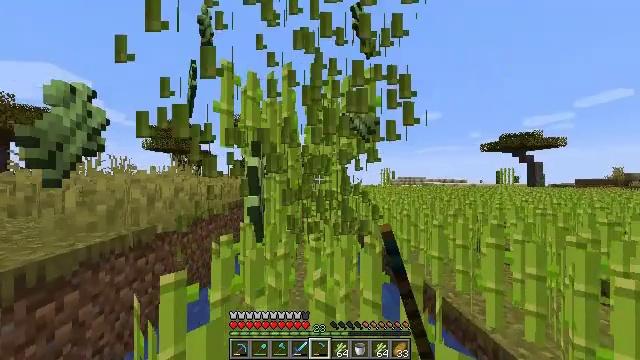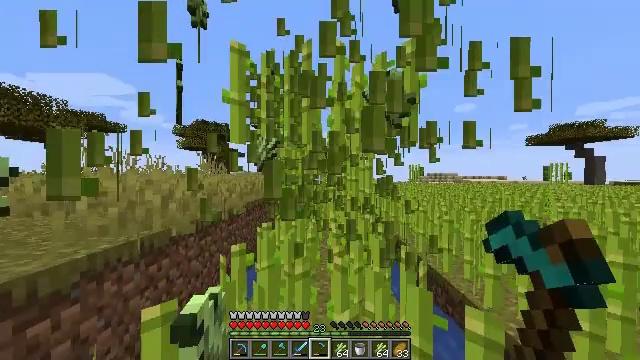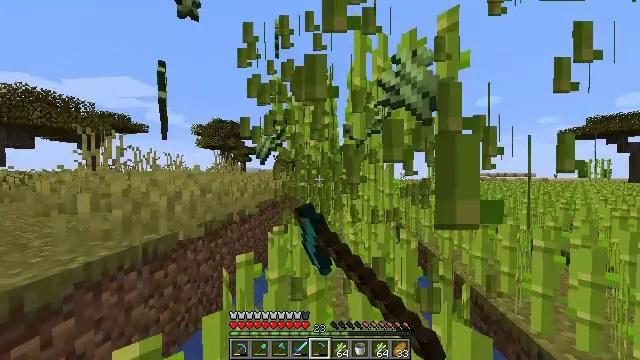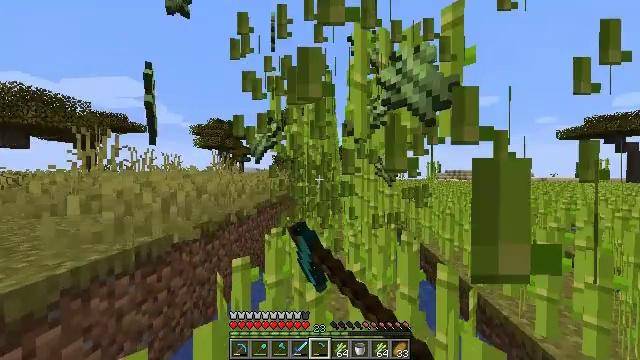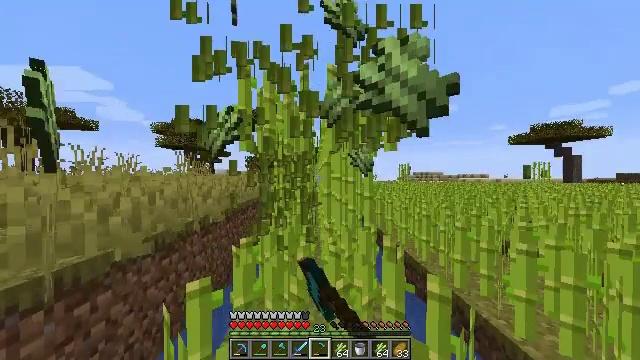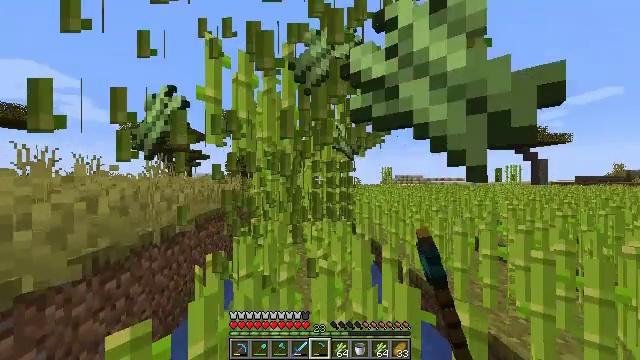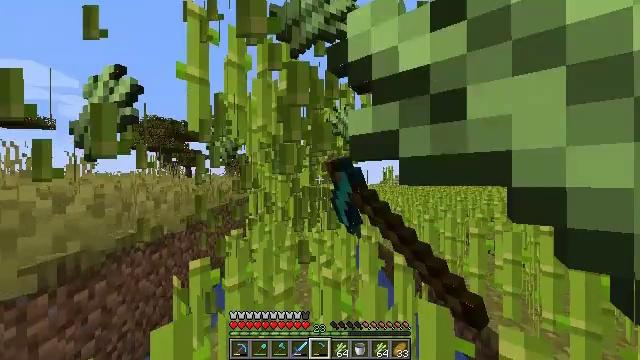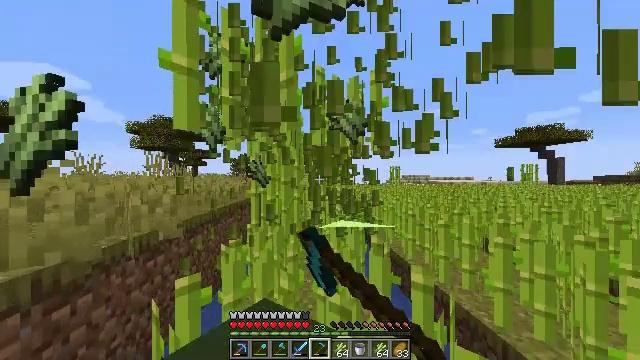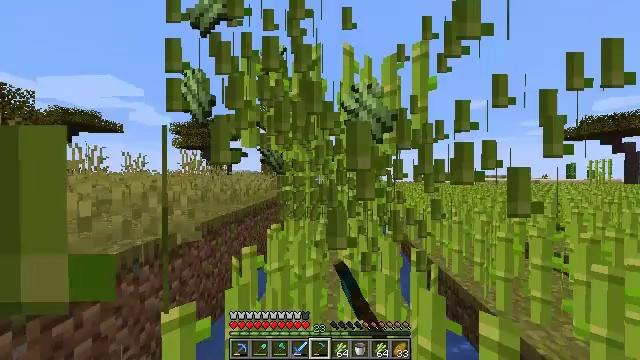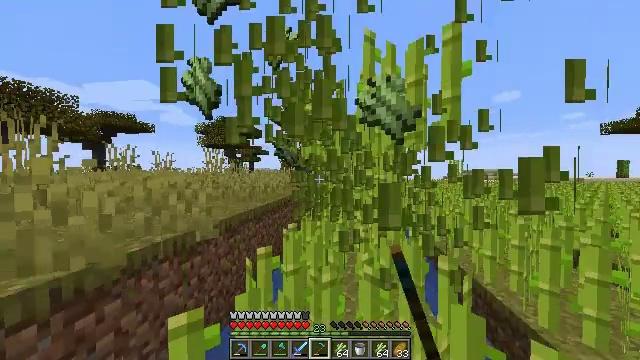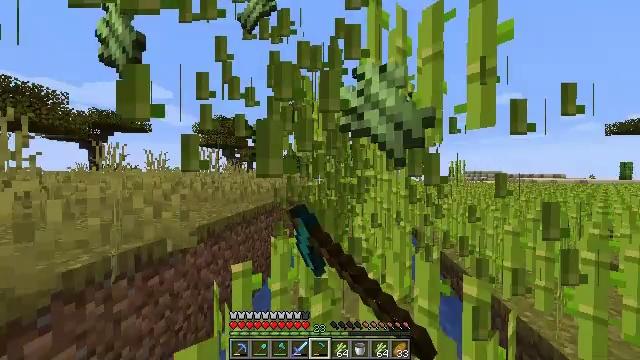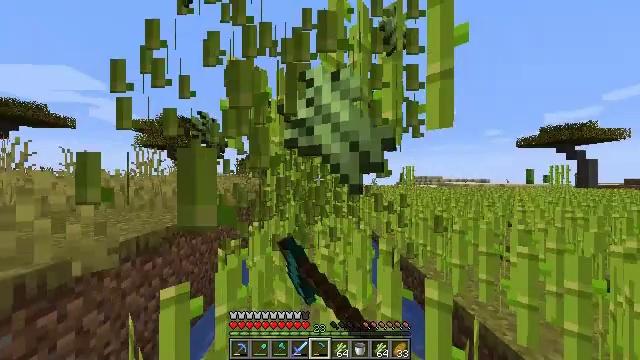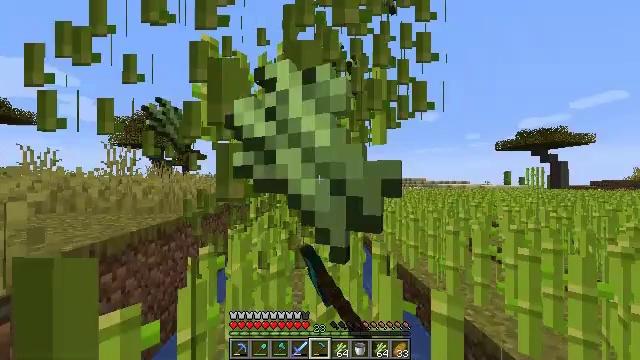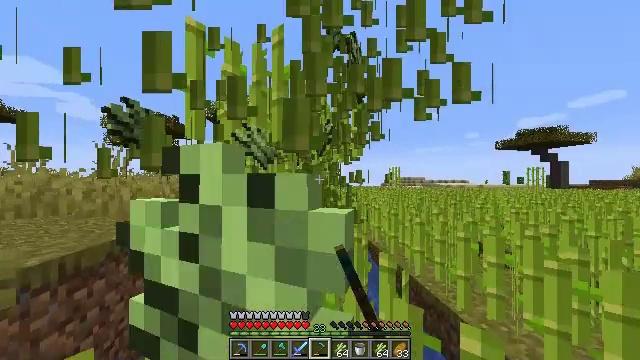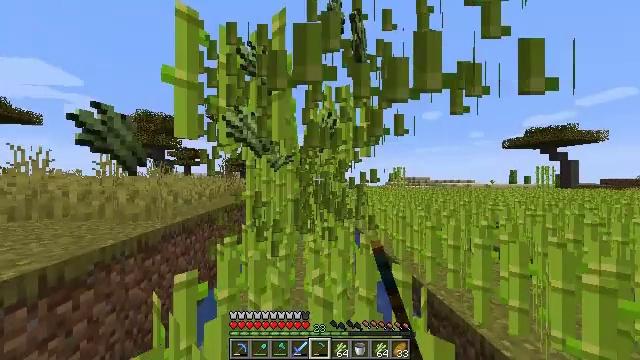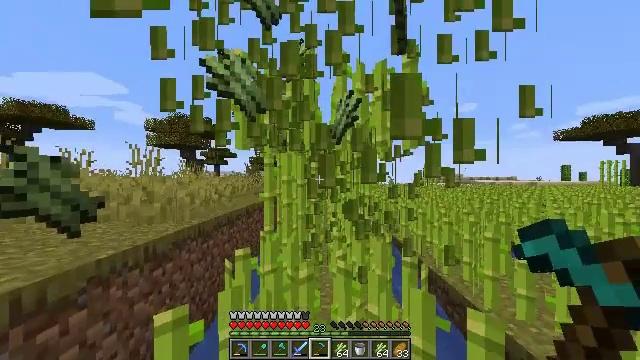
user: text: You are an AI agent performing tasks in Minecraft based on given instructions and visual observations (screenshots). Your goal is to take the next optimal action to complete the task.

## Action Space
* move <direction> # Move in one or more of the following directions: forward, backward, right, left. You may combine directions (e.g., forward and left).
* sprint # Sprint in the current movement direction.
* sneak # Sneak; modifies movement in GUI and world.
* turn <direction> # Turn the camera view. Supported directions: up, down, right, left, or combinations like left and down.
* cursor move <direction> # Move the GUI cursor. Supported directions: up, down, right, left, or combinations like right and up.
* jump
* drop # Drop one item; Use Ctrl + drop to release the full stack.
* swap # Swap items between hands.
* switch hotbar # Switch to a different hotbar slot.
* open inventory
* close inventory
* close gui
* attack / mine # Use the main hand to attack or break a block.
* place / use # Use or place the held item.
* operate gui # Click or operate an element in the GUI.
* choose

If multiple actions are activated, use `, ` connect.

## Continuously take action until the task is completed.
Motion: motion action
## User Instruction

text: Gather sugar cane for crafting.
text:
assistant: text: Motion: move forward, sprint, turn left, attack / mine
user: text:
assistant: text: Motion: move forward, sprint, turn left, attack / mine
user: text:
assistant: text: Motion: move forward, sprint, attack / mine
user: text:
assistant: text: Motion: move forward, sprint, turn right, attack / mine
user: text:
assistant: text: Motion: move forward, sprint, turn right, attack / mine
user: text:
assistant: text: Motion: move forward, sprint, attack / mine
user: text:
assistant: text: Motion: move forward, sprint, turn left, attack / mine
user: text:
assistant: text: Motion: move forward, sprint, turn left, attack / mine
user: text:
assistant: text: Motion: move forward, sprint, turn left, attack / mine
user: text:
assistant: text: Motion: move forward, sprint, attack / mine
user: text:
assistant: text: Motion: move forward, sprint, turn right and up, attack / mine
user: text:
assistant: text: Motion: move forward, sprint, turn right, attack / mine
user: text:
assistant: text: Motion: move forward, sprint, attack / mine
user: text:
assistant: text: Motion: move forward, sprint, attack / mine
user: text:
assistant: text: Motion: move forward, sprint, turn left, attack / mine
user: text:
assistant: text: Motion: move forward, sprint, turn left, attack / mine
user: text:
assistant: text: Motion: move forward, sprint, attack / mine
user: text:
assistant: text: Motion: move forward, sprint, attack / mine
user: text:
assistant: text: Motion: move forward, sprint, turn right, attack / mine
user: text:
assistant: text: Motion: move forward, sprint, turn right, attack / mine
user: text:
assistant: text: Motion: move forward, sprint, attack / mine
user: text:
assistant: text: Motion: move forward, sprint, turn left, attack / mine
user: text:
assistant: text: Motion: move forward, sprint, turn left, attack / mine
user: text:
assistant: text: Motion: move forward, sprint, turn left, attack / mine
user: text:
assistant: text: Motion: move forward, sprint, attack / mine
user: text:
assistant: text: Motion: move forward, sprint, attack / mine
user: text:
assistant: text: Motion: move forward, sprint, turn right, attack / mine
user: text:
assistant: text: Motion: move forward, sprint, attack / mine
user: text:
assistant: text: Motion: move forward, sprint, attack / mine
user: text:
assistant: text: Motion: move forward, sprint, turn left, attack / mine